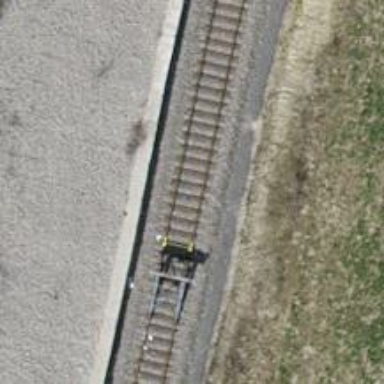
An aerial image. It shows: Railway buffer stop.